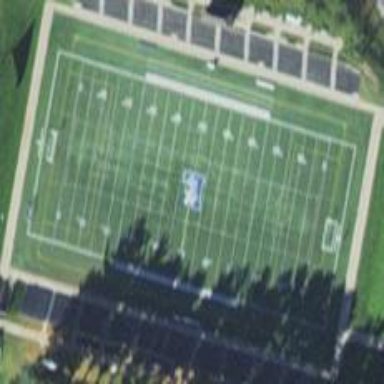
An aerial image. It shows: American football pitch.